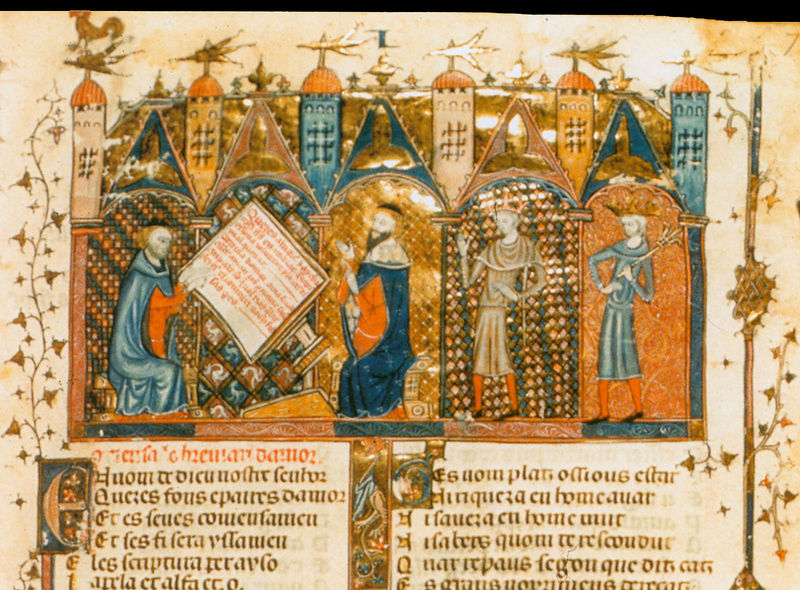
Titel: Breviari d’amor
Künstler: Matfre Ermengaud
Institution: Wien, Österreichische Nationalbibliothek
Schlagwörter: blau, umhang, menschen, sitzen, stadt, männer, orange, haus, rot, malerei, meschen, ornament, architektur, häuser, gold, krone, ranken, schrift, könig, vier, buch, türme, seite, text, buchstabe, initiale, pergament, mittelalter, könige, hahn, ornamentik, golf, szepter, latein, wetterhahn, buchmalerei, kalligrafie, 13. jahrhundert